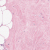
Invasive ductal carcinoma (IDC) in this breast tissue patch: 0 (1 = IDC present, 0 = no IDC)